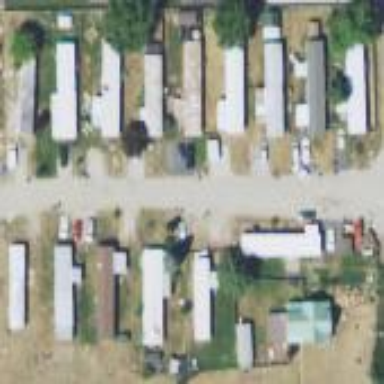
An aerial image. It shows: Residential area known as trailer park.